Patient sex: F
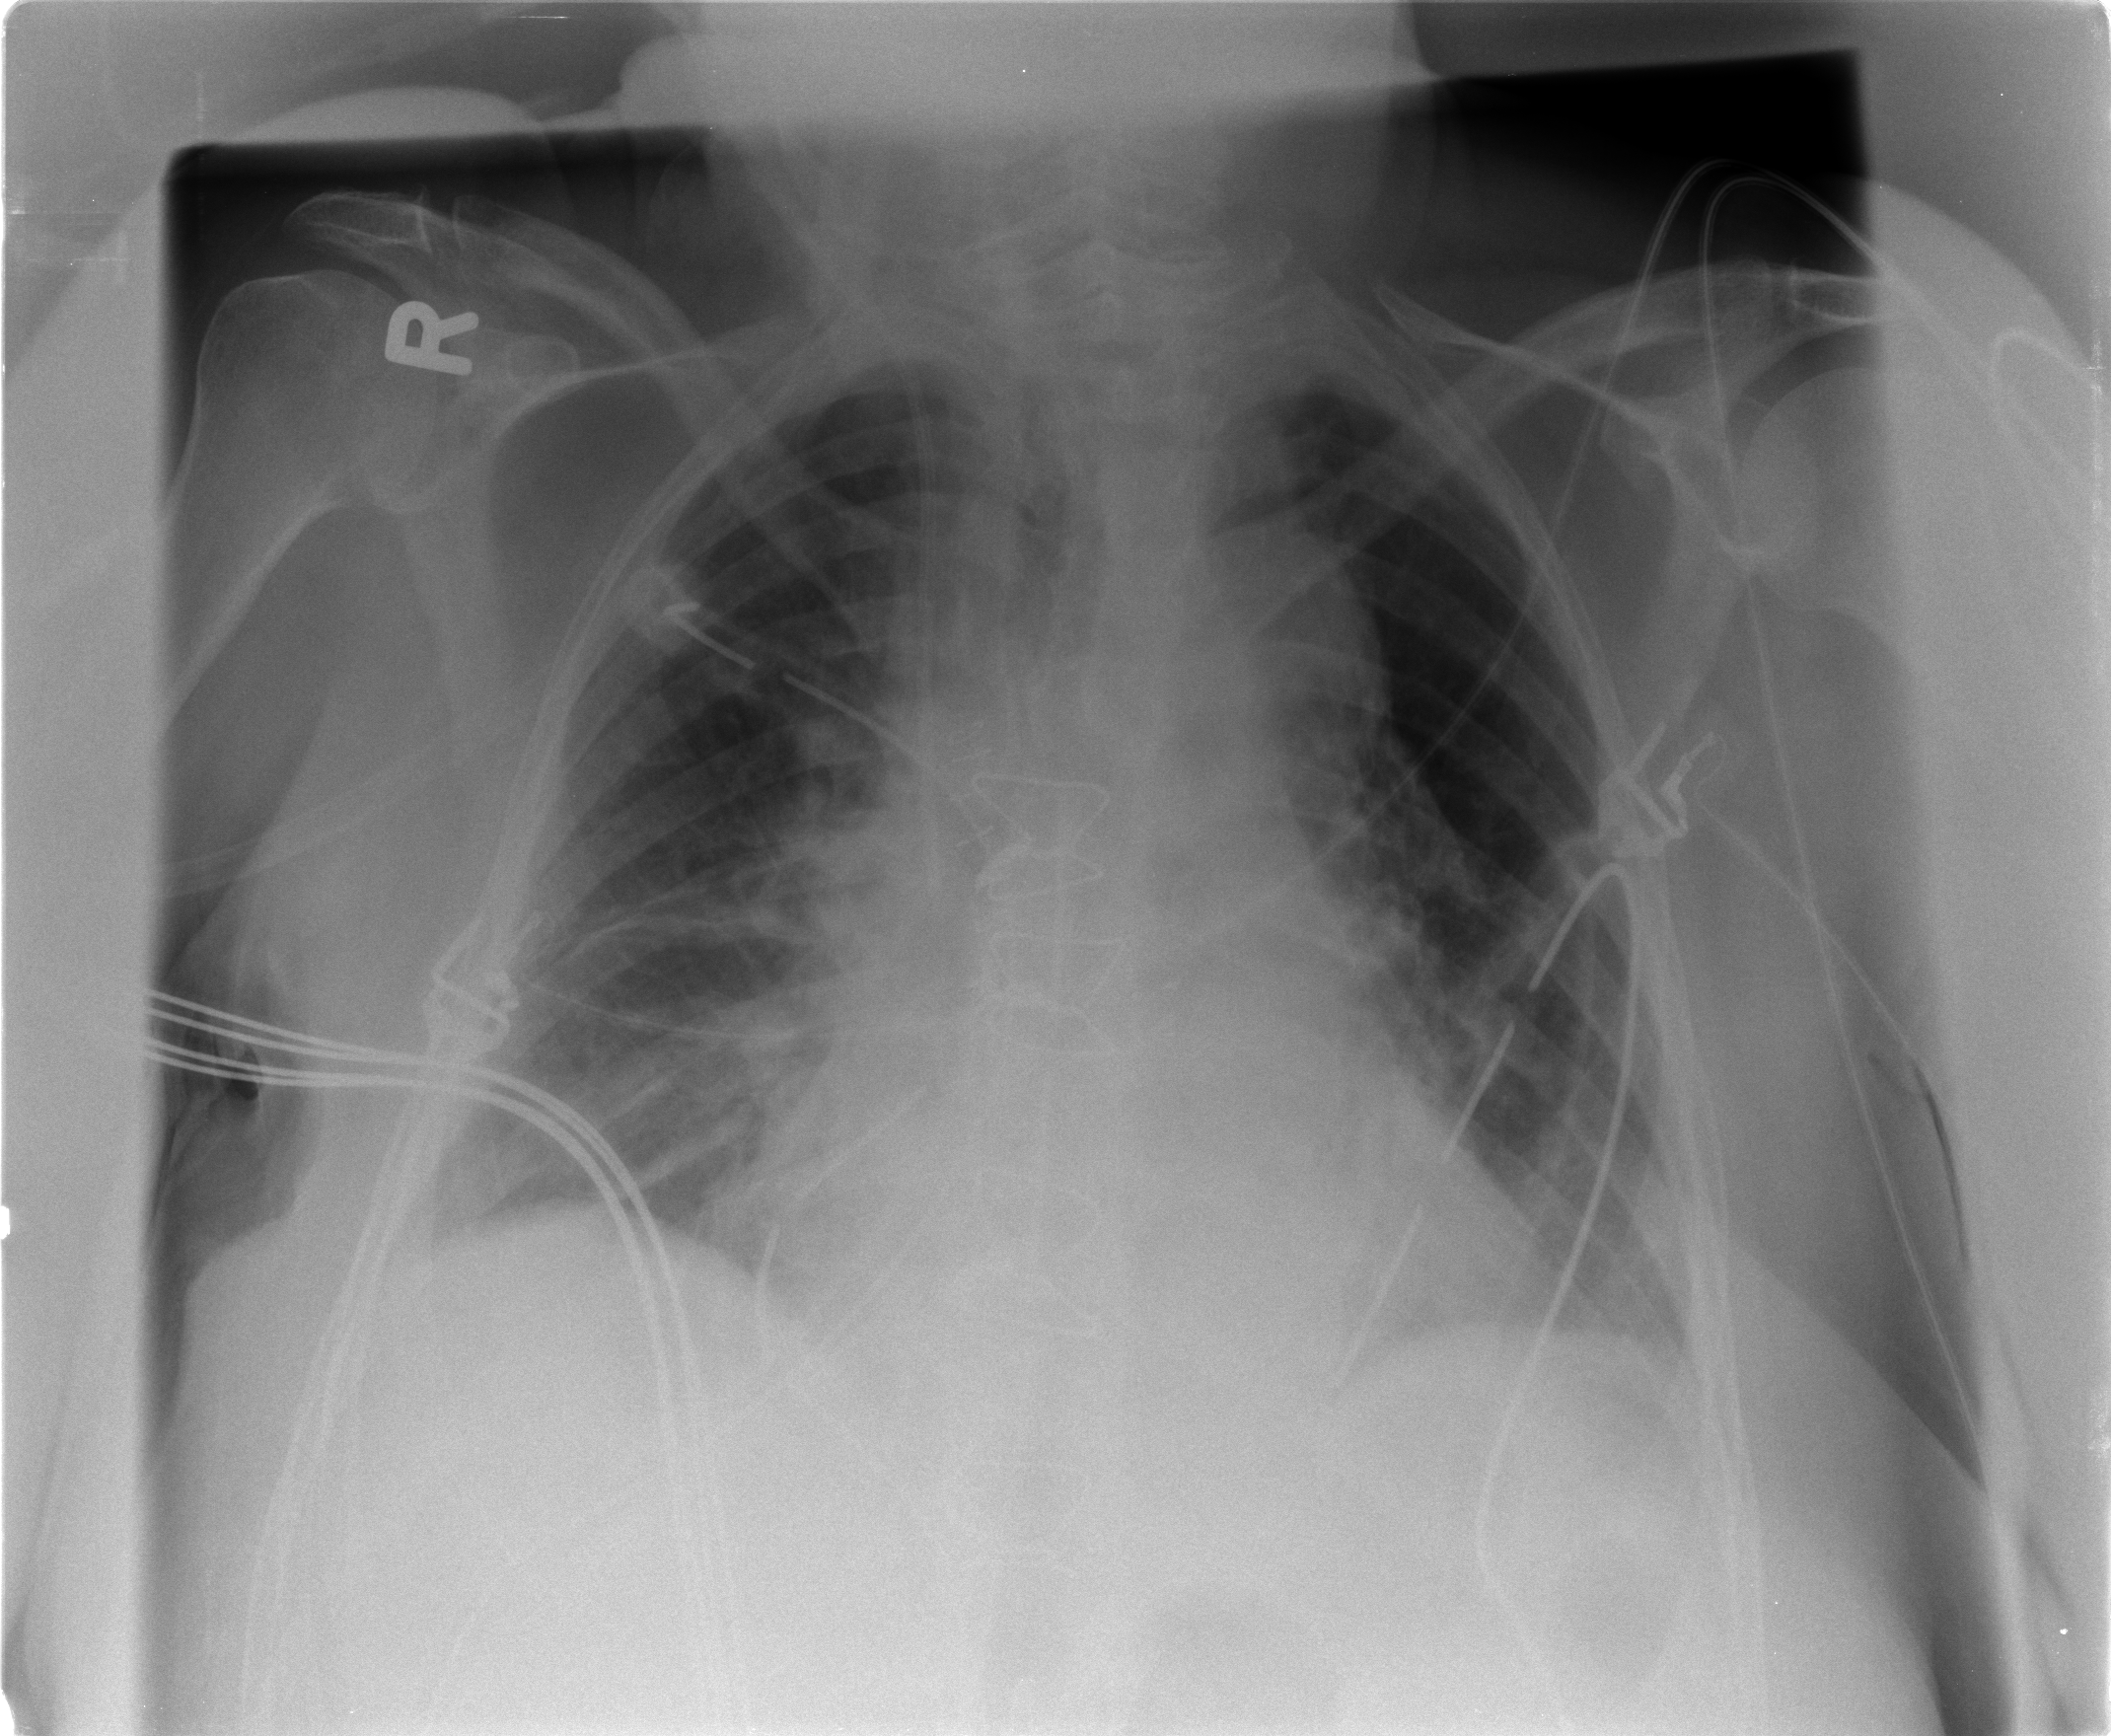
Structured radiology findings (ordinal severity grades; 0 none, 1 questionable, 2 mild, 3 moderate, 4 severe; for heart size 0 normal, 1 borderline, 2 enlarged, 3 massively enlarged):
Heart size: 0
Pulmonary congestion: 1
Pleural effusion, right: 0
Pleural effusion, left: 2
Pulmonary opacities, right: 0
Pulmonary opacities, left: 0
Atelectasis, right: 2
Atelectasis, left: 2